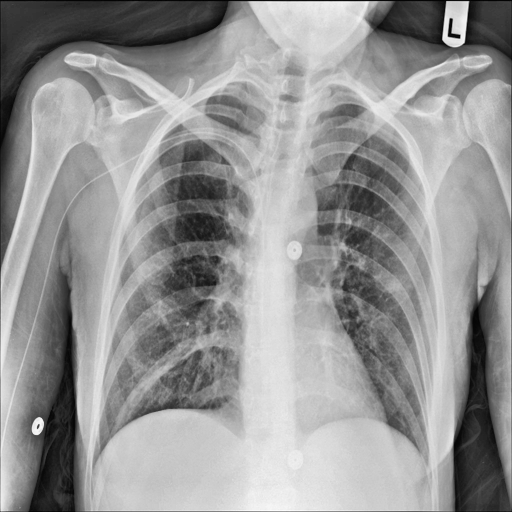
Finding: NORMAL